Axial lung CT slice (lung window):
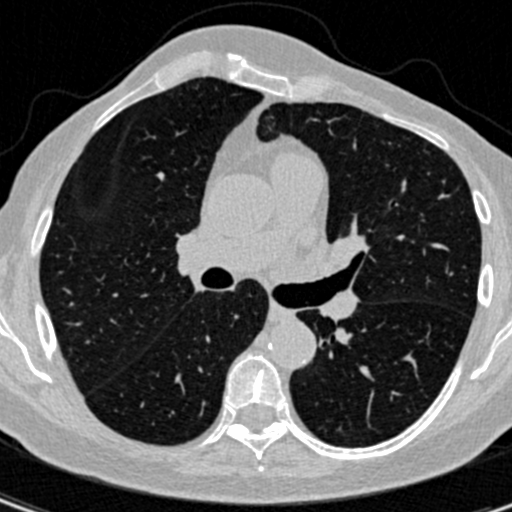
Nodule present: yes
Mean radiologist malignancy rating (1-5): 2